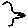
Label: bird